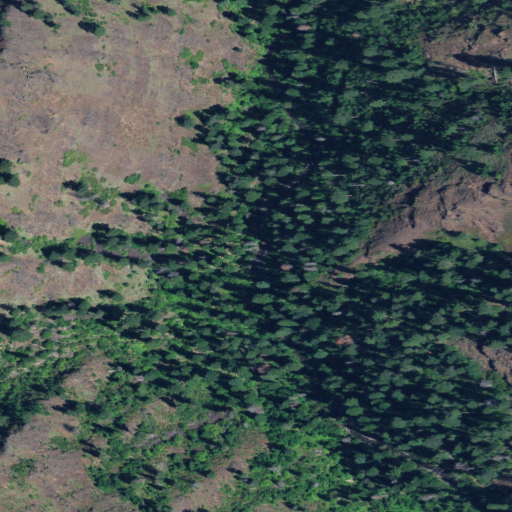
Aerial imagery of valley in Oregon named Saddle Gulch containing evergreen forest, shrub, and grassland